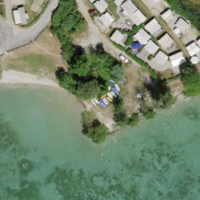
EUNIS habitat code: 14
Species observed at this site:
Arum maculatum